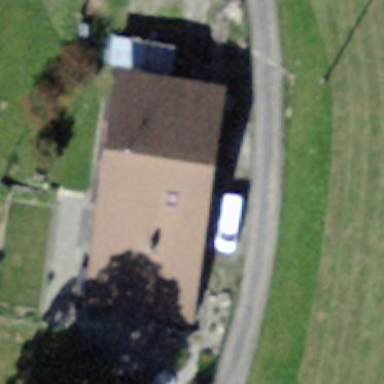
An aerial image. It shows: Farm building.